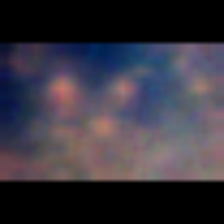
Taxon: Unknown_full_image
Group: Unknown